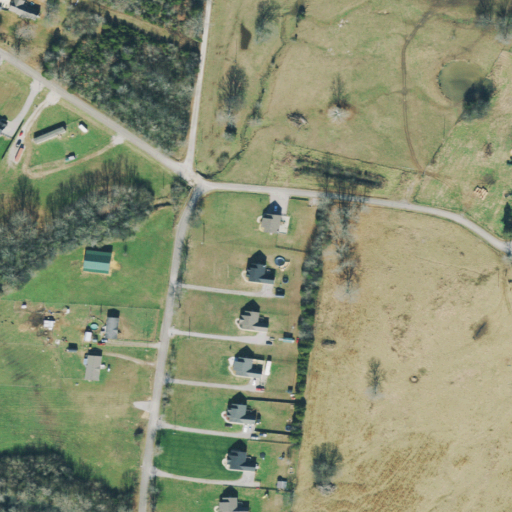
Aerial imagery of valley in Tennessee named McKibbon Hollow containing pasture, open development, mixed forest, deciduous forest, low intensity development, and medium intensity development